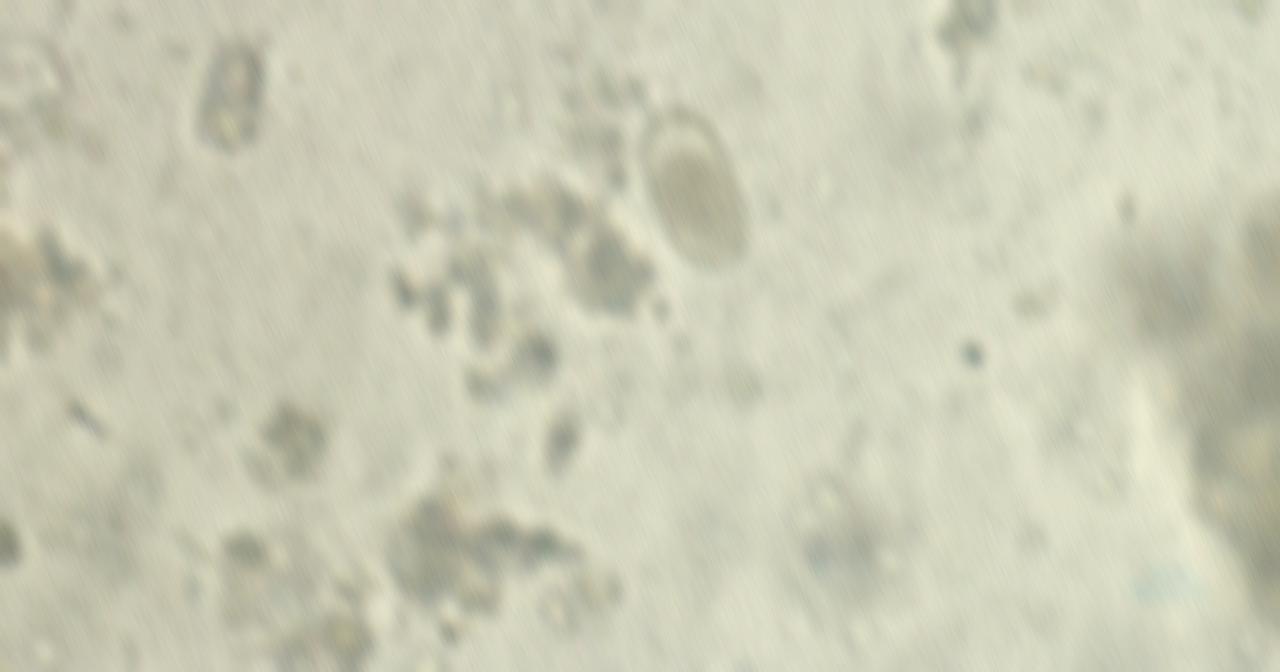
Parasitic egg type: Capillaria philippinensis